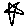
Label: star